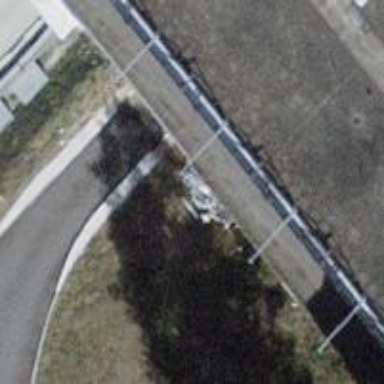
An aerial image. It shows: Lift gate barrier.